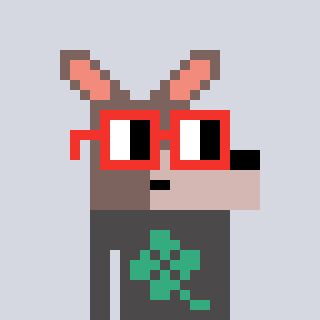
a pixel art character with square red glasses, a kangaroo-shaped head and a grayscale-colored body on a cool background